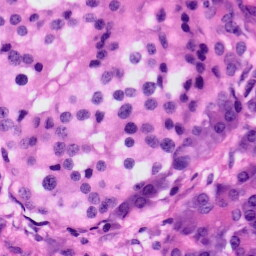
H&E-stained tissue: Pancreatic